Question: I'm trying to delete several rows from tblOrderAA and one row from tblProInfo :(look at the picture)
Here is the code. The error I get is:
> "the record has been deleted"
'''
private void DeleteFromDataBase()
{
string connectionString = "Provider=Microsoft.ACE.OLEDB.12.0;Data Source=C:\Projects_2012\Project_Noam\Access\myProject.accdb";
OleDbConnection myConnection = new OleDbConnection(connectionString);
string myDeleteQuery ="DELETE tblOrderAA.*, tblProInfo.*"+
" FROM tblProInfo INNER JOIN tblOrderAA ON tblProInfo.proInfoSerialNum = tblOrderAA.orderAASerialPro" +
" WHERE (((tblProInfo.proInfoScienceName)='"+comboBox1.SelectedItem.ToString()+"'))";
OleDbCommand myCommand = new OleDbCommand(myDeleteQuery);
myCommand.Connection = myConnection;
try
{
myConnection.Open();
myCommand.ExecuteNonQuery();
myCommand.Connection.Close();
MessageBox.Show("success");
}
catch (Exception e)
{
MessageBox.Show("error in :
" + e.ToString());
}
'''
**NOTE:**When I use this code with 'SELECT' instead 'DELETE' it works.
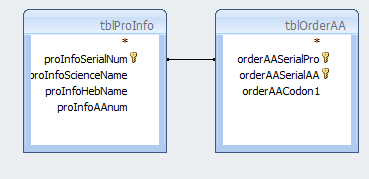
Answer: You cannot delete from multiple tables with one query that I know of. If cascading deletes are on, then you can just delete from the Product table and the order records will automatically be deleted. If not, my recommendation would be to run the following queries in order to get the foreign key and delete from each table:
'''
"SELECT proInfoSerialNum "+
" FROM tblProInfo " +
" WHERE (((tblProInfo.proInfoScienceName)='"+comboBox1.SelectedItem.ToString()+"'))"
'''
(store the result in a variable, say 'serialNum')
'''
// delete the order records first so they are not orphaned
"DELETE tblOrderAA.* "+
" FROM tblOrderAA " +
" WHERE (((tblOrderAA.orderAASerialPro)='"+serialNum.ToString()+"'))"
// Delete the product info
"DELETE tblProInfo.*"+
" FROM tblProInfo " +
" WHERE (((tblProInfo.proInfoSerialNum )='"+serialNum.ToString()+"'))"
'''
Note that I'm leaving out the actual C# code to run these queries, just giving you the SQL to give you an idea how I would do it.